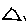
Label: triangle